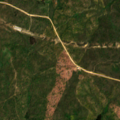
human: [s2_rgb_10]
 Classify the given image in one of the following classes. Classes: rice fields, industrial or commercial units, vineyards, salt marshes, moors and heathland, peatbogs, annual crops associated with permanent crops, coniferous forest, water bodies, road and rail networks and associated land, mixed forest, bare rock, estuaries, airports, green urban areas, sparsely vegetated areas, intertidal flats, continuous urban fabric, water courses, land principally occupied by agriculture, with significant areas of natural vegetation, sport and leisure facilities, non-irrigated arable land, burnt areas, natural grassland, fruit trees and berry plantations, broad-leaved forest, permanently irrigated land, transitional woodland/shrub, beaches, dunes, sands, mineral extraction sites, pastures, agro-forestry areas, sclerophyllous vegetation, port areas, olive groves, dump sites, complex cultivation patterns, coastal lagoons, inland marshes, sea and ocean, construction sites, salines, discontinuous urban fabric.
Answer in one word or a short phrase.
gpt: continuous urban fabric